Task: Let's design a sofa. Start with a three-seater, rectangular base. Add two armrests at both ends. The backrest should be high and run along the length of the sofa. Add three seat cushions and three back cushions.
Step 79:
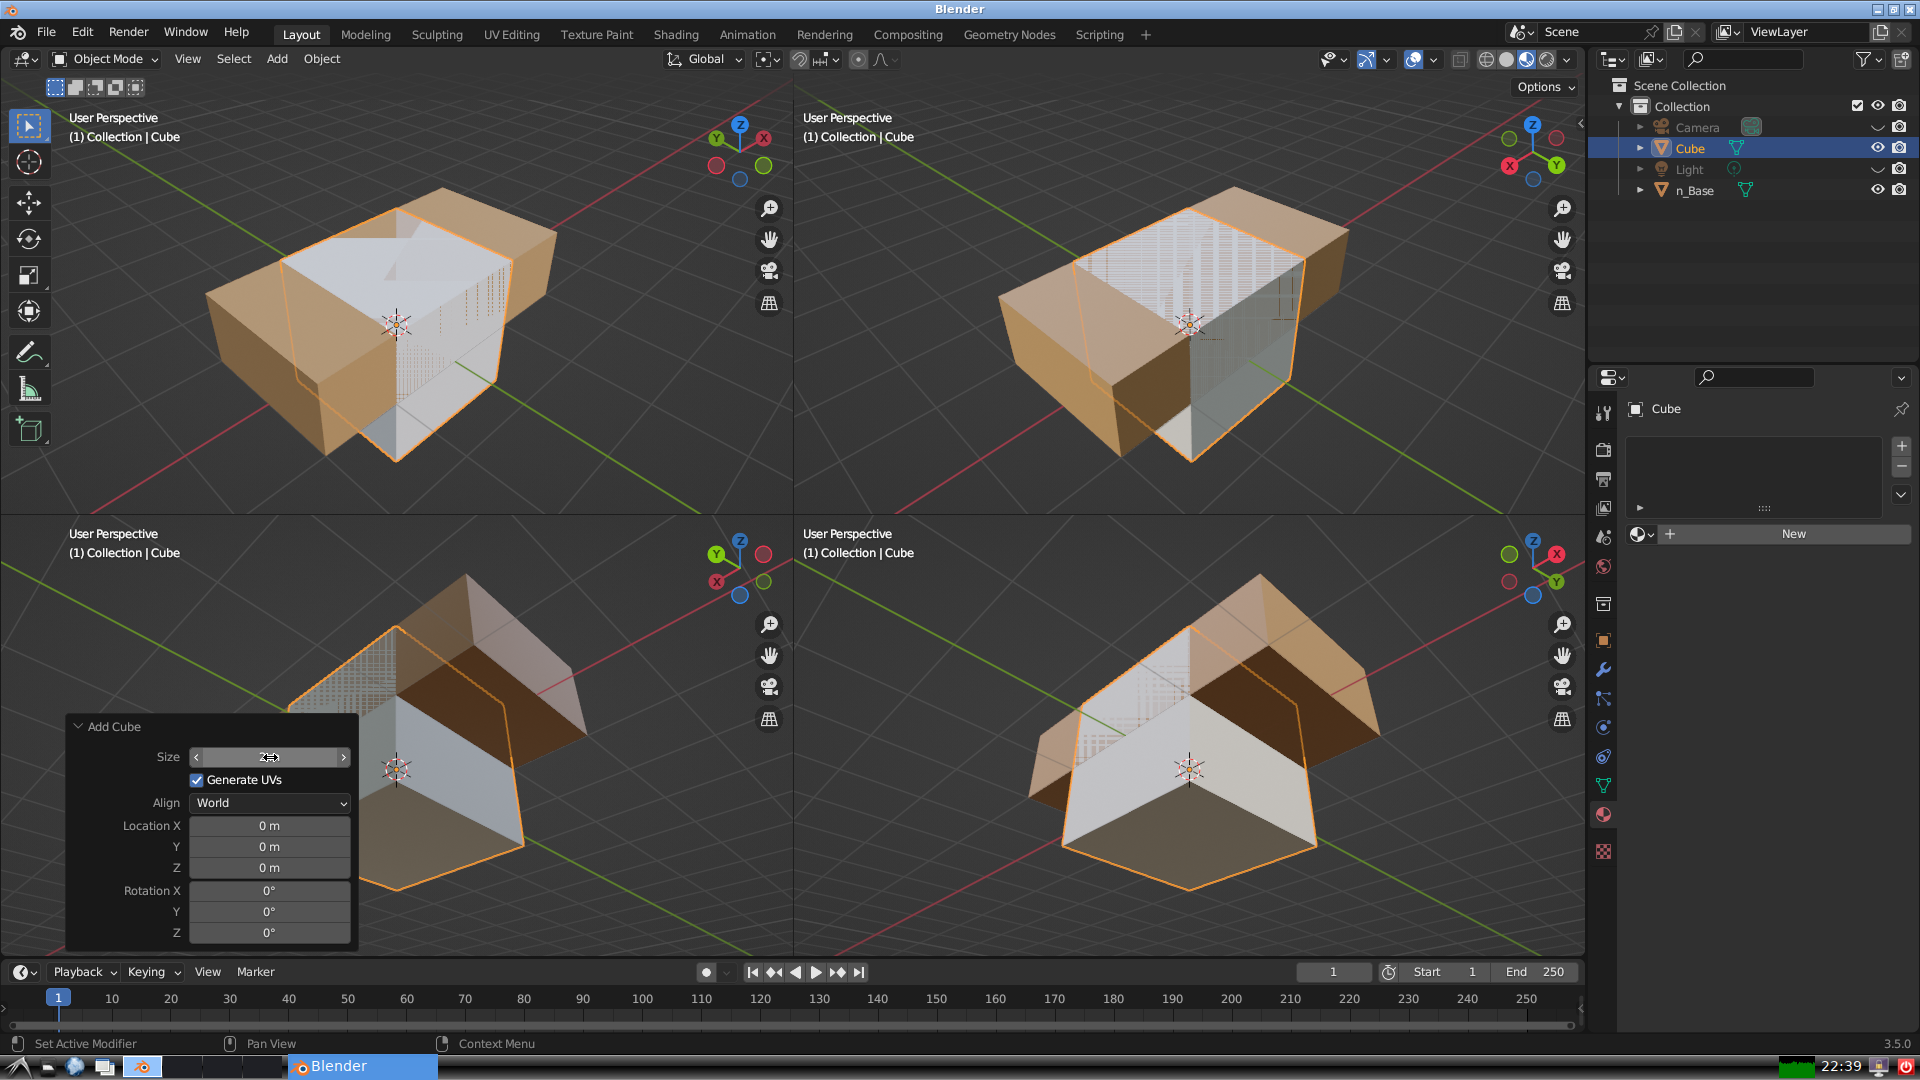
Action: click: no